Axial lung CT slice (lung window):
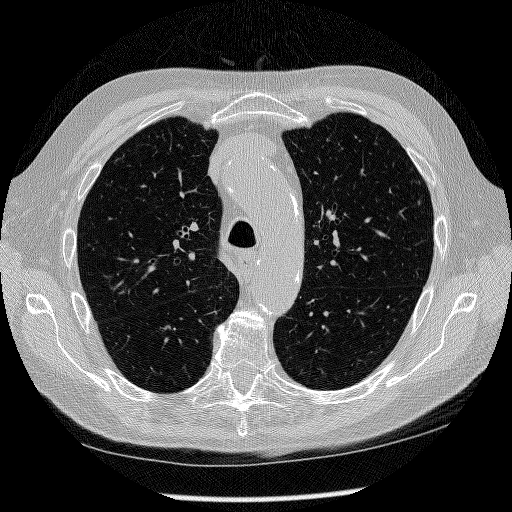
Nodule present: no